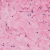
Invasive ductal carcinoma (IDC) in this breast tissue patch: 0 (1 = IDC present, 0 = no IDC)